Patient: sex F, age 26
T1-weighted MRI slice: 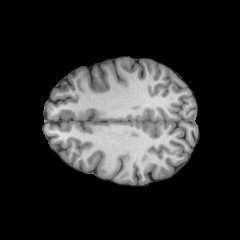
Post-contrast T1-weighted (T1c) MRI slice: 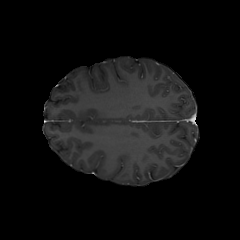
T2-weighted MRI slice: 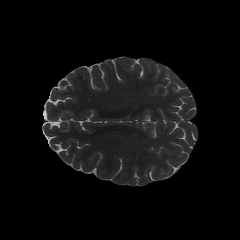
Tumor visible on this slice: no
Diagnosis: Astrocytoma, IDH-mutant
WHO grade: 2